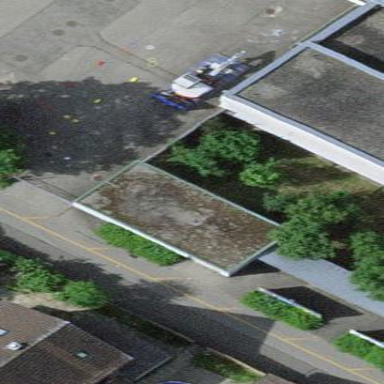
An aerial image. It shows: Group of garages.